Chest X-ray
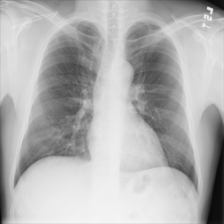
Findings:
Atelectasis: negative
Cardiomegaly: negative
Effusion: negative
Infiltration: negative
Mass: negative
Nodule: positive
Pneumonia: negative
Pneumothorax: negative
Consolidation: negative
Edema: negative
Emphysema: negative
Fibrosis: negative
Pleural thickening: negative
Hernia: negative